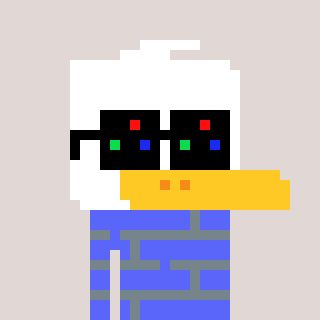
a pixel art character with square black sunglasses, a duck-shaped head and a purple-colored body on a warm background